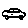
Label: car